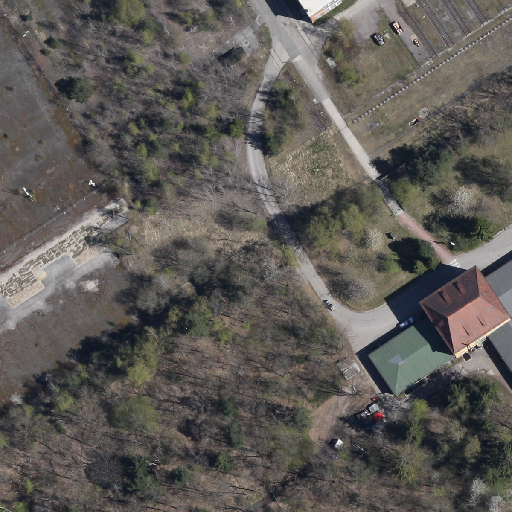
Referring expression: sidewalk along with tree